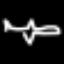
Label: airplane